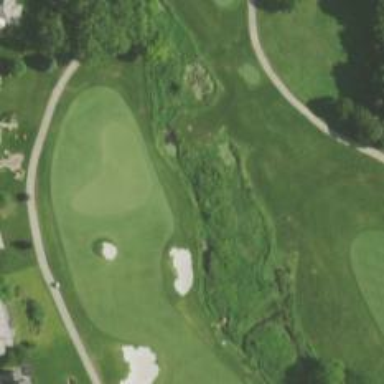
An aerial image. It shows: Golf water hazard.